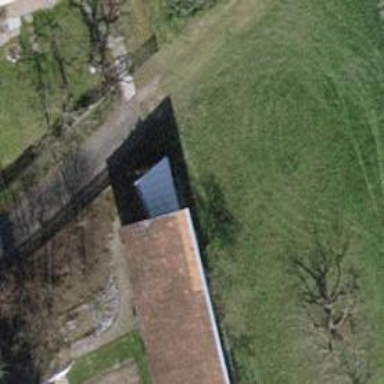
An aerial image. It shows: Wooden fence.